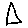
Label: triangle